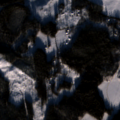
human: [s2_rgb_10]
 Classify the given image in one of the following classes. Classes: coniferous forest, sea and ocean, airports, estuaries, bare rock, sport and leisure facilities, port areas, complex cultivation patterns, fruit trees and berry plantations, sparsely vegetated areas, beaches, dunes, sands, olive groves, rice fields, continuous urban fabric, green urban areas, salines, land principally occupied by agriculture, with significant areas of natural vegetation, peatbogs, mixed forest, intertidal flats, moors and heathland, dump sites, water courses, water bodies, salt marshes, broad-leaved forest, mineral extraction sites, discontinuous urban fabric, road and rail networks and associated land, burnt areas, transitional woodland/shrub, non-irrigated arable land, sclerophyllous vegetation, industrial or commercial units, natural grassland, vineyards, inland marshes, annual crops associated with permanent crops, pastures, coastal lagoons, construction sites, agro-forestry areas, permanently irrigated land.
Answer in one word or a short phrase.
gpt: land principally occupied by agriculture, with significant areas of natural vegetation, coniferous forest, mixed forest